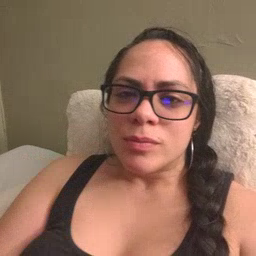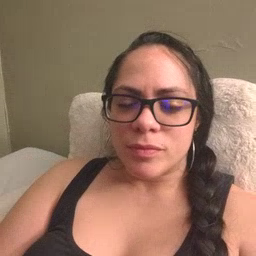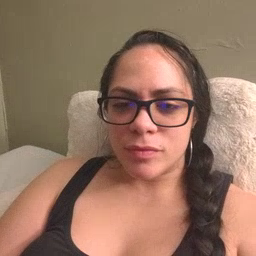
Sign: kiss